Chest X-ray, AP view. Patient: 47 years old, sex F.
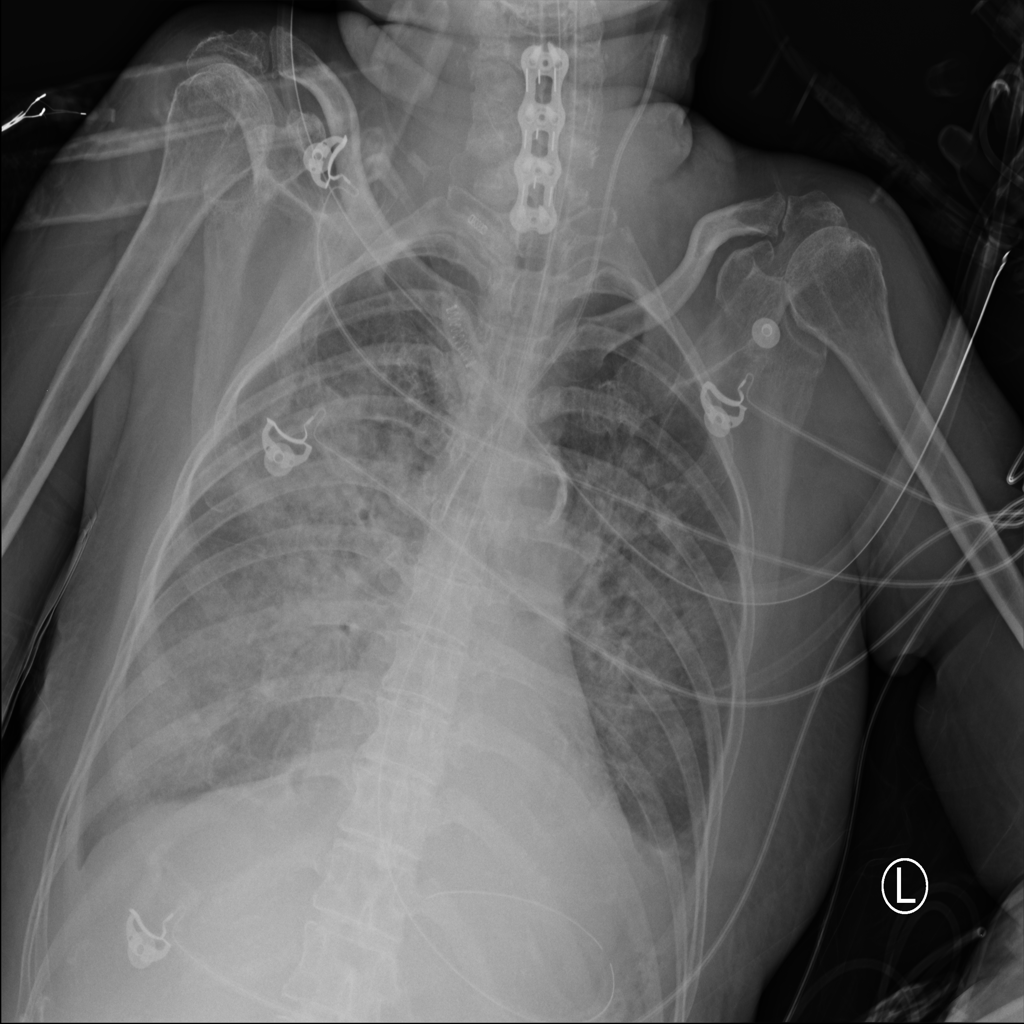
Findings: Atelectasis, Effusion, Infiltration